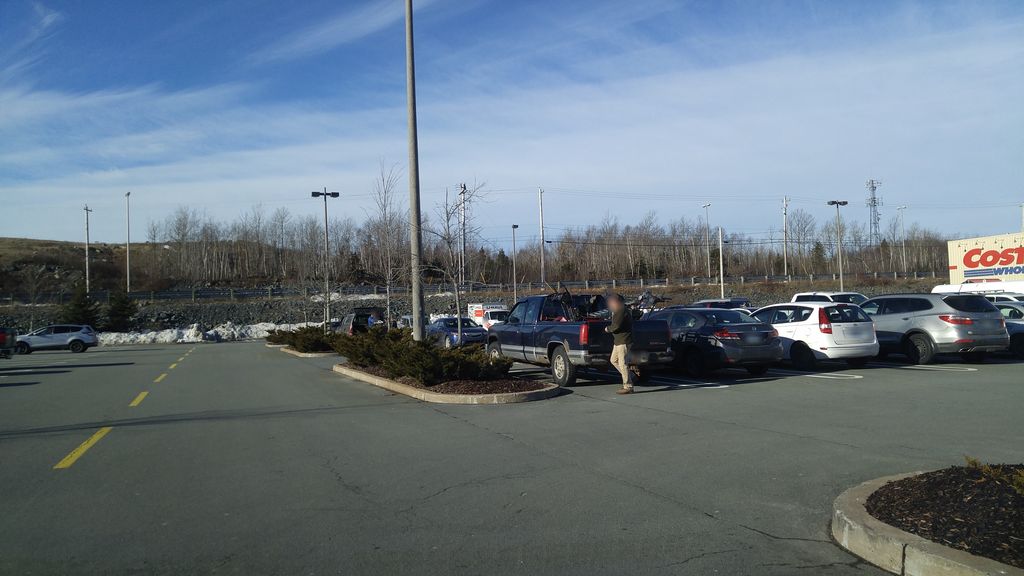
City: halifax